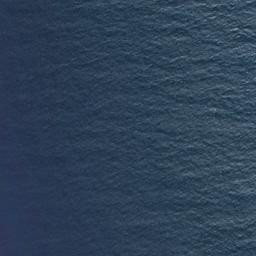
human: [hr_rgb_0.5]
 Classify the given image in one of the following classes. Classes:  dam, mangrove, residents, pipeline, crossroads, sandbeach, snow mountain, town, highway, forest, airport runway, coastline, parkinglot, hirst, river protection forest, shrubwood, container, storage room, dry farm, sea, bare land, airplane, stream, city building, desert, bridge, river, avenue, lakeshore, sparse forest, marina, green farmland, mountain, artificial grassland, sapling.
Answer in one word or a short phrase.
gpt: sea